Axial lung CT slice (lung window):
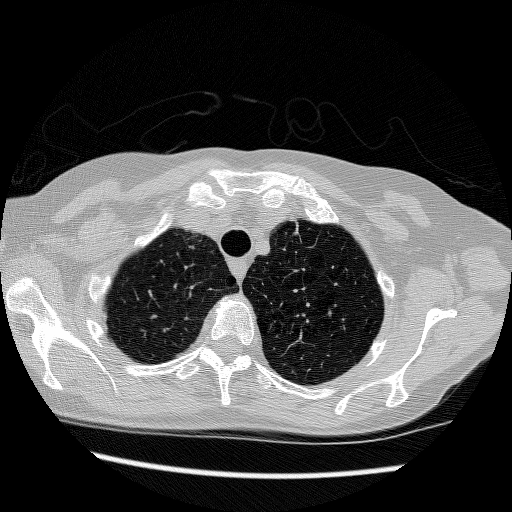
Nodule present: no